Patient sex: M
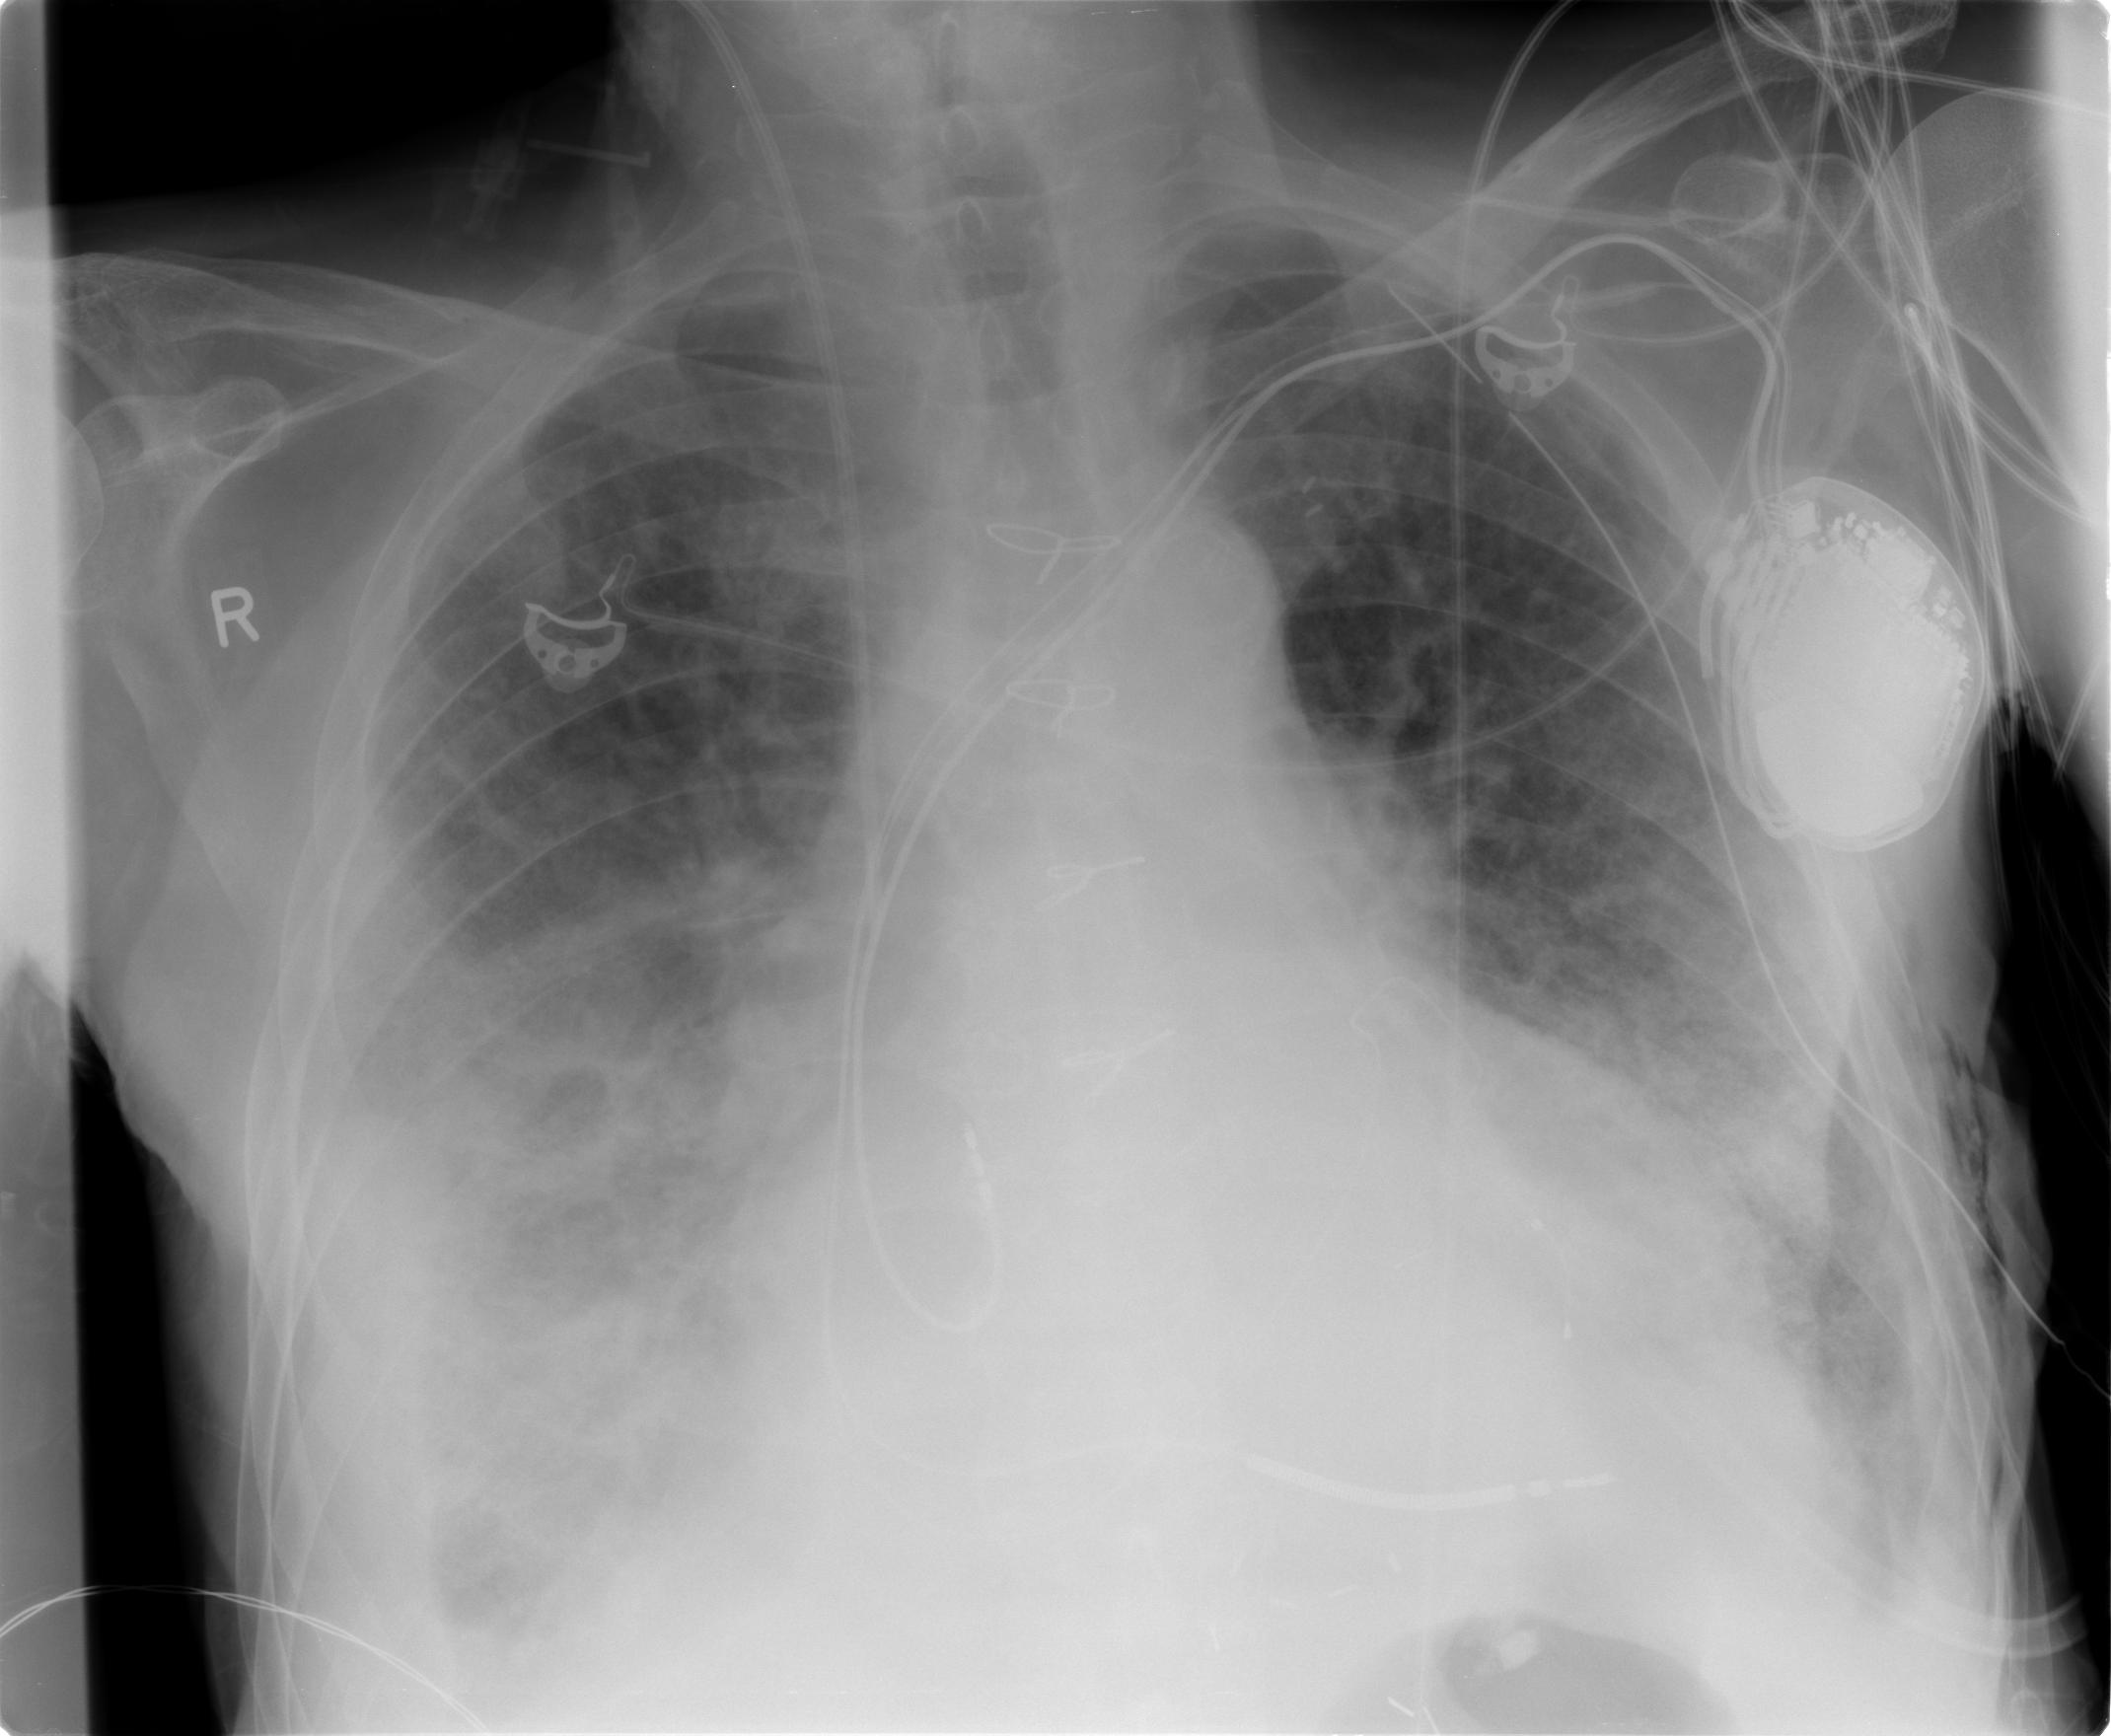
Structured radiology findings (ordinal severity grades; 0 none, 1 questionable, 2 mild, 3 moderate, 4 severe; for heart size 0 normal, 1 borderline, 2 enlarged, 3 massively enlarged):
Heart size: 2
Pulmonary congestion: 3
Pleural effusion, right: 2
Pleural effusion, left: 2
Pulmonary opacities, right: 3
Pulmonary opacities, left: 2
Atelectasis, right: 3
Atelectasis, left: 2